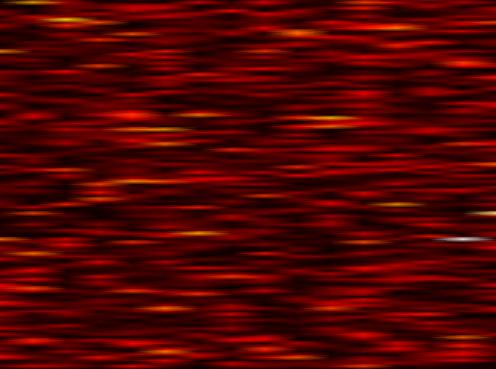
Label: OFDM